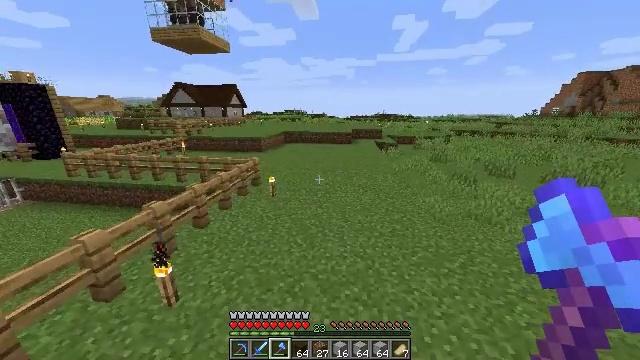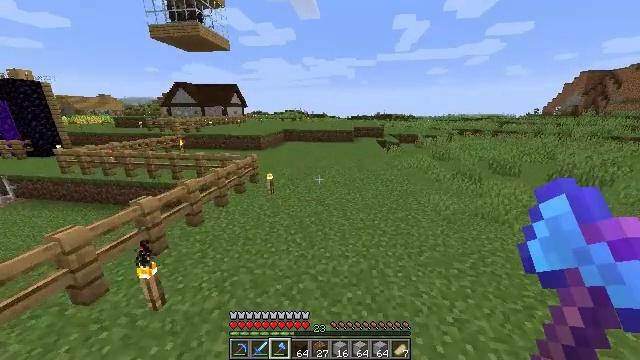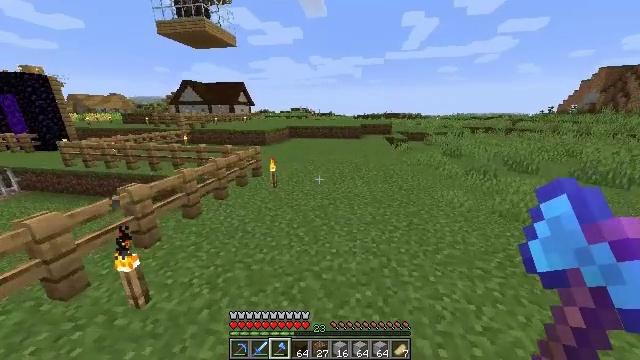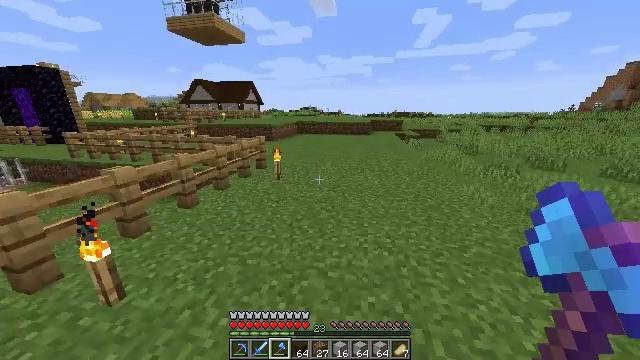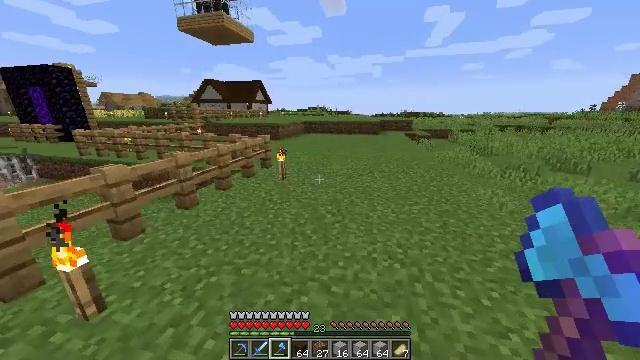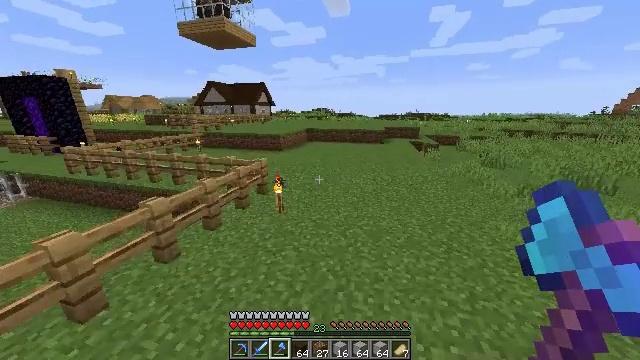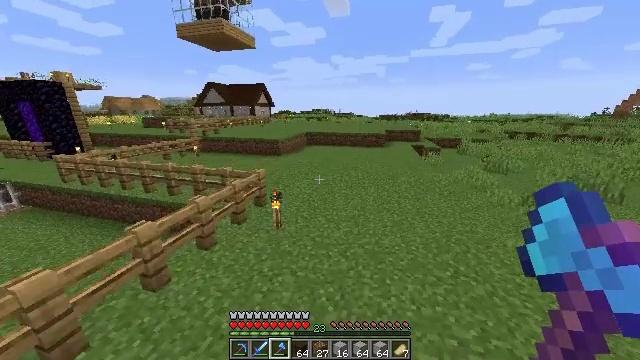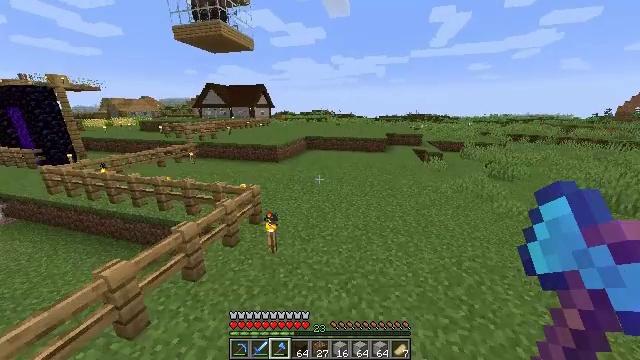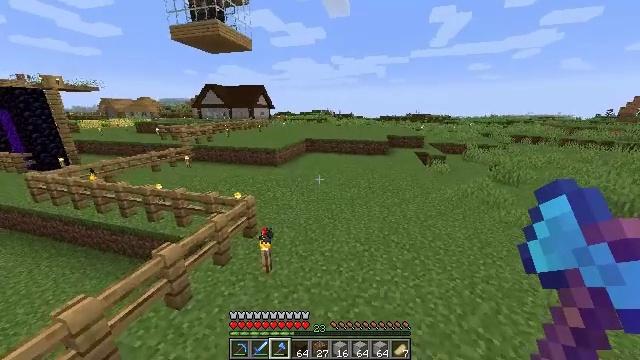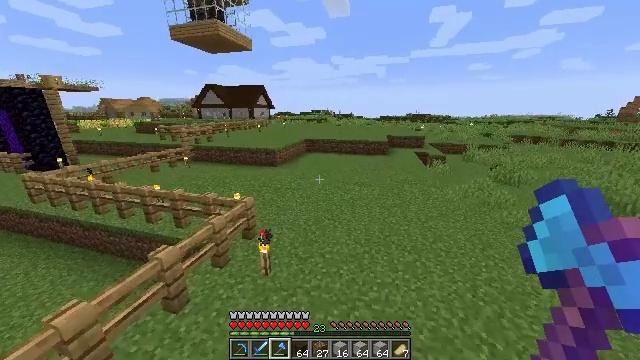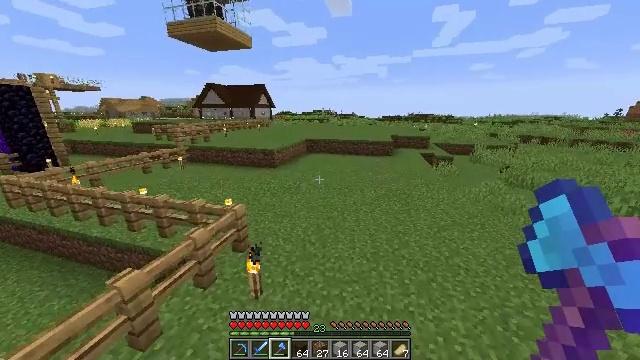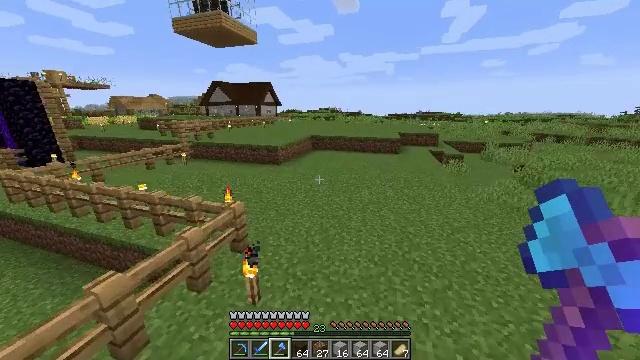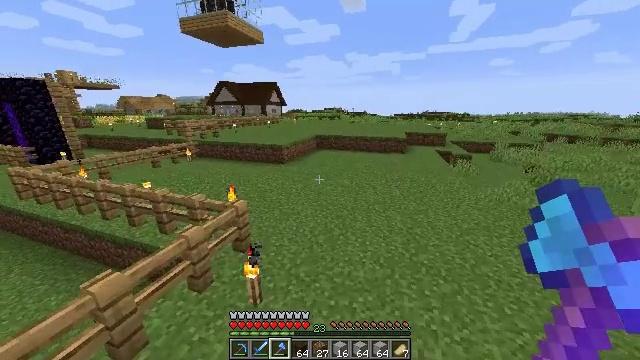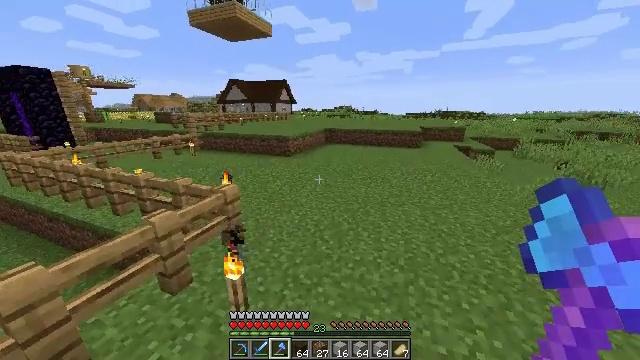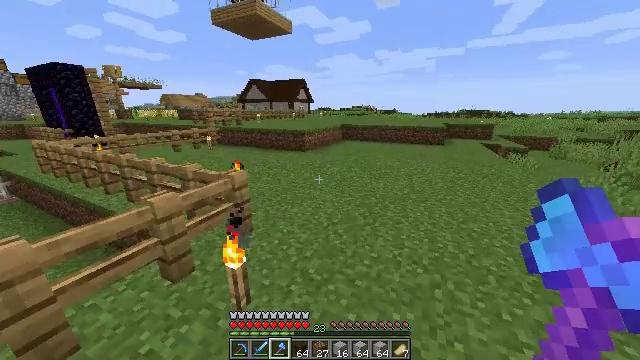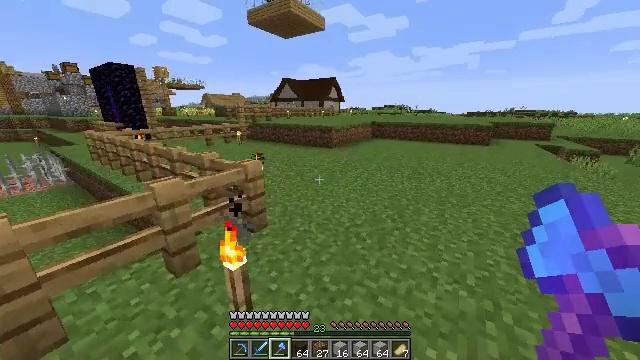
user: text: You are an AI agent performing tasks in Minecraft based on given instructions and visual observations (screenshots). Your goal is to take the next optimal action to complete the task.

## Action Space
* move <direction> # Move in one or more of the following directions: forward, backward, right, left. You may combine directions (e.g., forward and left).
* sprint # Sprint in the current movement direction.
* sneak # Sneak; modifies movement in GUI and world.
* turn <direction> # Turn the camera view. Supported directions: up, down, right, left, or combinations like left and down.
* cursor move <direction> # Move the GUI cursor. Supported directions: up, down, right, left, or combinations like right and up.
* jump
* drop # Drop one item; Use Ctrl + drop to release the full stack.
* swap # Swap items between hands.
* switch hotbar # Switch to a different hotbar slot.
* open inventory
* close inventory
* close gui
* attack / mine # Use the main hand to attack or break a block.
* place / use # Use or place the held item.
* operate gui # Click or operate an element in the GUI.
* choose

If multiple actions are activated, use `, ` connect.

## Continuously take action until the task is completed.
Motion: motion action
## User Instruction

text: Harvest grass block to clear the area.
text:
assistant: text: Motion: move forward, jump
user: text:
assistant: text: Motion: move forward, turn left, jump
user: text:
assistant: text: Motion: move forward, sprint, turn left, jump
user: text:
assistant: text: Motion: move forward, sprint, turn left, jump
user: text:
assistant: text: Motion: move forward, sprint, jump
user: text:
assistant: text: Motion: move forward, sprint, jump
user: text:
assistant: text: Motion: move forward, jump
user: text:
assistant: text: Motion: move forward, jump
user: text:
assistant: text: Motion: move forward, jump
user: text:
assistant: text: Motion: move forward, jump
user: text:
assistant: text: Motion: move forward, turn left, jump
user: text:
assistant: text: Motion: move forward, turn left, jump
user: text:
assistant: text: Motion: move forward, turn left, jump
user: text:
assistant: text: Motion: move forward, turn left, jump
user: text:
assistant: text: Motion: move forward, sprint, turn left, jump
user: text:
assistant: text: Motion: move forward, sprint, turn left, jump
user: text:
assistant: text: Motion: move forward, sprint, turn left, jump
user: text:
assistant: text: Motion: move forward, sprint, turn left, jump
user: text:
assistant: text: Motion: move forward, jump
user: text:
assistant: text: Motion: move forward, turn right, jump
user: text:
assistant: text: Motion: move forward, jump
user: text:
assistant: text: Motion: move forward, jump
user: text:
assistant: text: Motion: move forward, jump
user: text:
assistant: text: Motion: move forward, jump
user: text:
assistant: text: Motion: move forward, sprint, jump
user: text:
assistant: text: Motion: move forward, sprint, jump
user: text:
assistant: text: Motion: move forward, sprint, turn left, jump
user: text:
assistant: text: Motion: move forward, sprint, turn left and up, jump
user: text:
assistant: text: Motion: move forward, turn left, jump
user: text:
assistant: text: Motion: move forward, turn left, jump